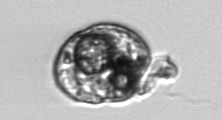
Label: Proterythropsis